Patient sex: F
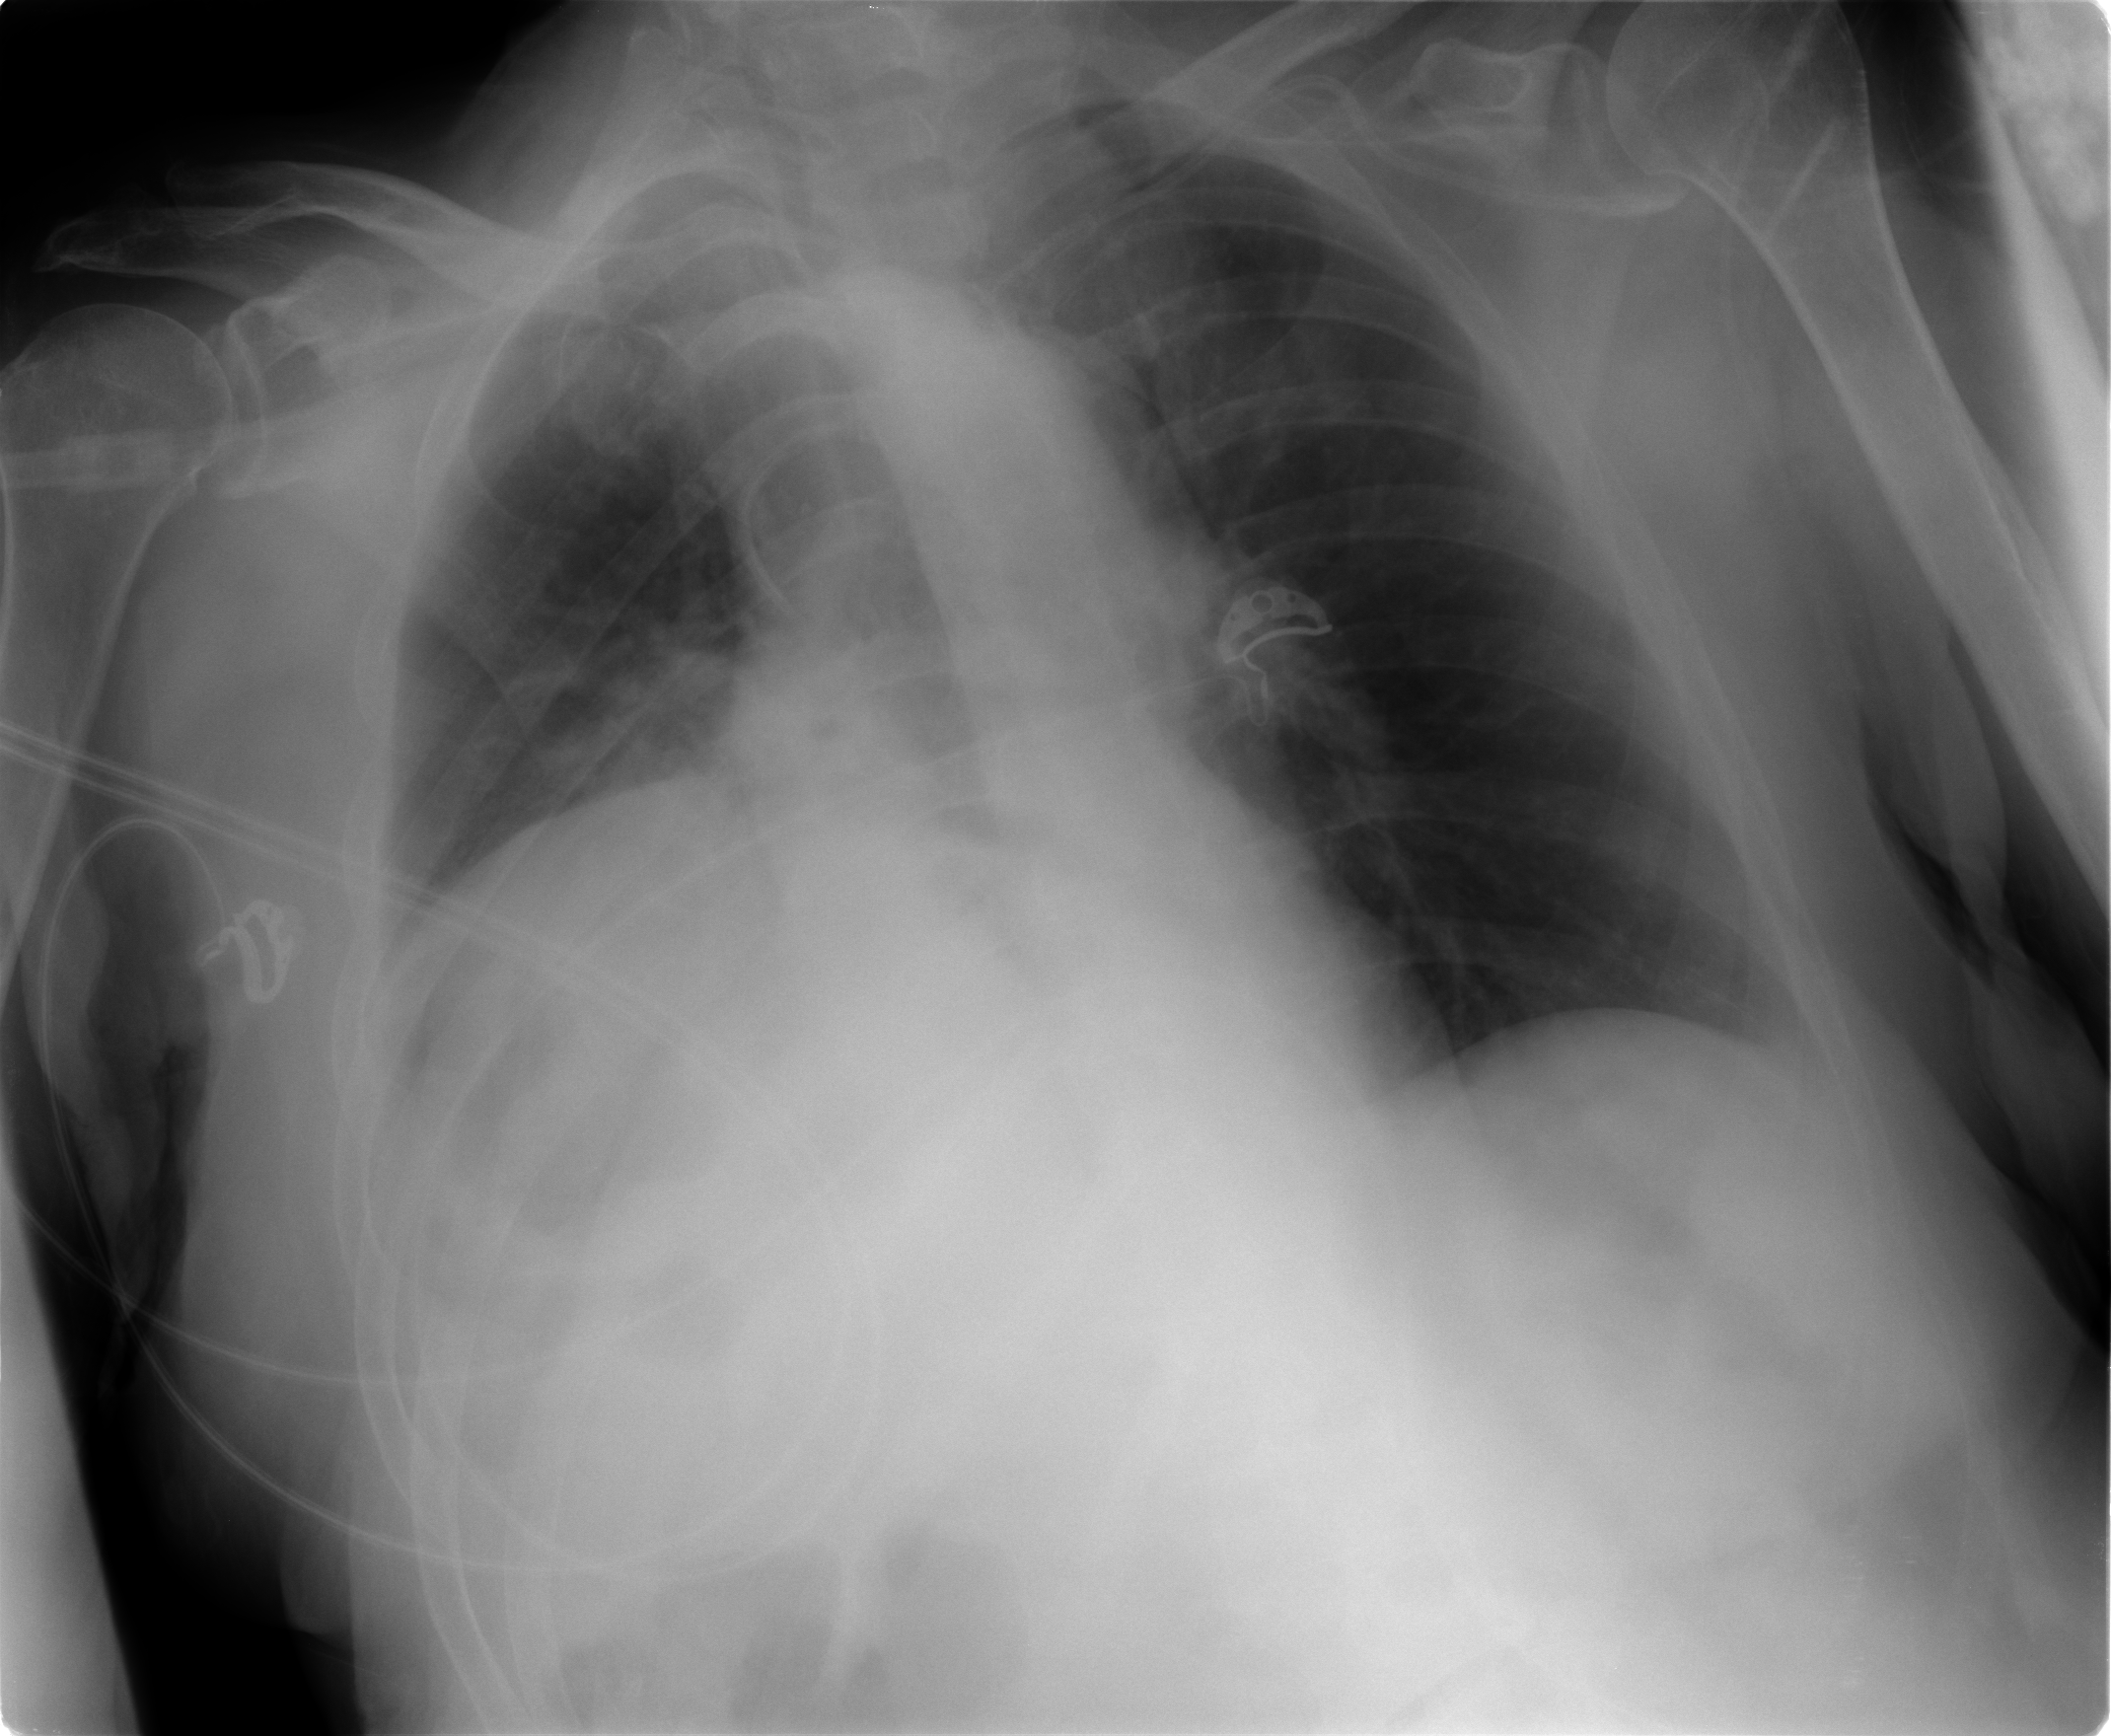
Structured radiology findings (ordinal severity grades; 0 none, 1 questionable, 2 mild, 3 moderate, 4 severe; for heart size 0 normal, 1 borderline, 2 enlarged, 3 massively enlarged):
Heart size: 0
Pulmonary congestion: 2
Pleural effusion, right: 2
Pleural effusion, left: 0
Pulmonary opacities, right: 0
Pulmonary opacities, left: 0
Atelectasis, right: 2
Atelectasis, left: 0